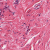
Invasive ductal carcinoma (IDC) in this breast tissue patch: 0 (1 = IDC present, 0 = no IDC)